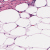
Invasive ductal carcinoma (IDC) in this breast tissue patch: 1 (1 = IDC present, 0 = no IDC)